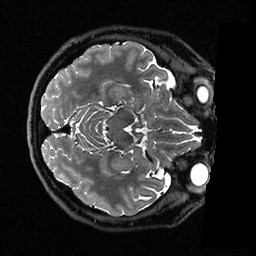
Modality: T2w
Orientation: axial
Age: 37
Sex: female
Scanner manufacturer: ge
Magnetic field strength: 3 T
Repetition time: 3.202 s
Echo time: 0.0669 s